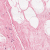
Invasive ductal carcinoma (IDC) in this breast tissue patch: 0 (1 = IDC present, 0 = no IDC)